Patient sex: M
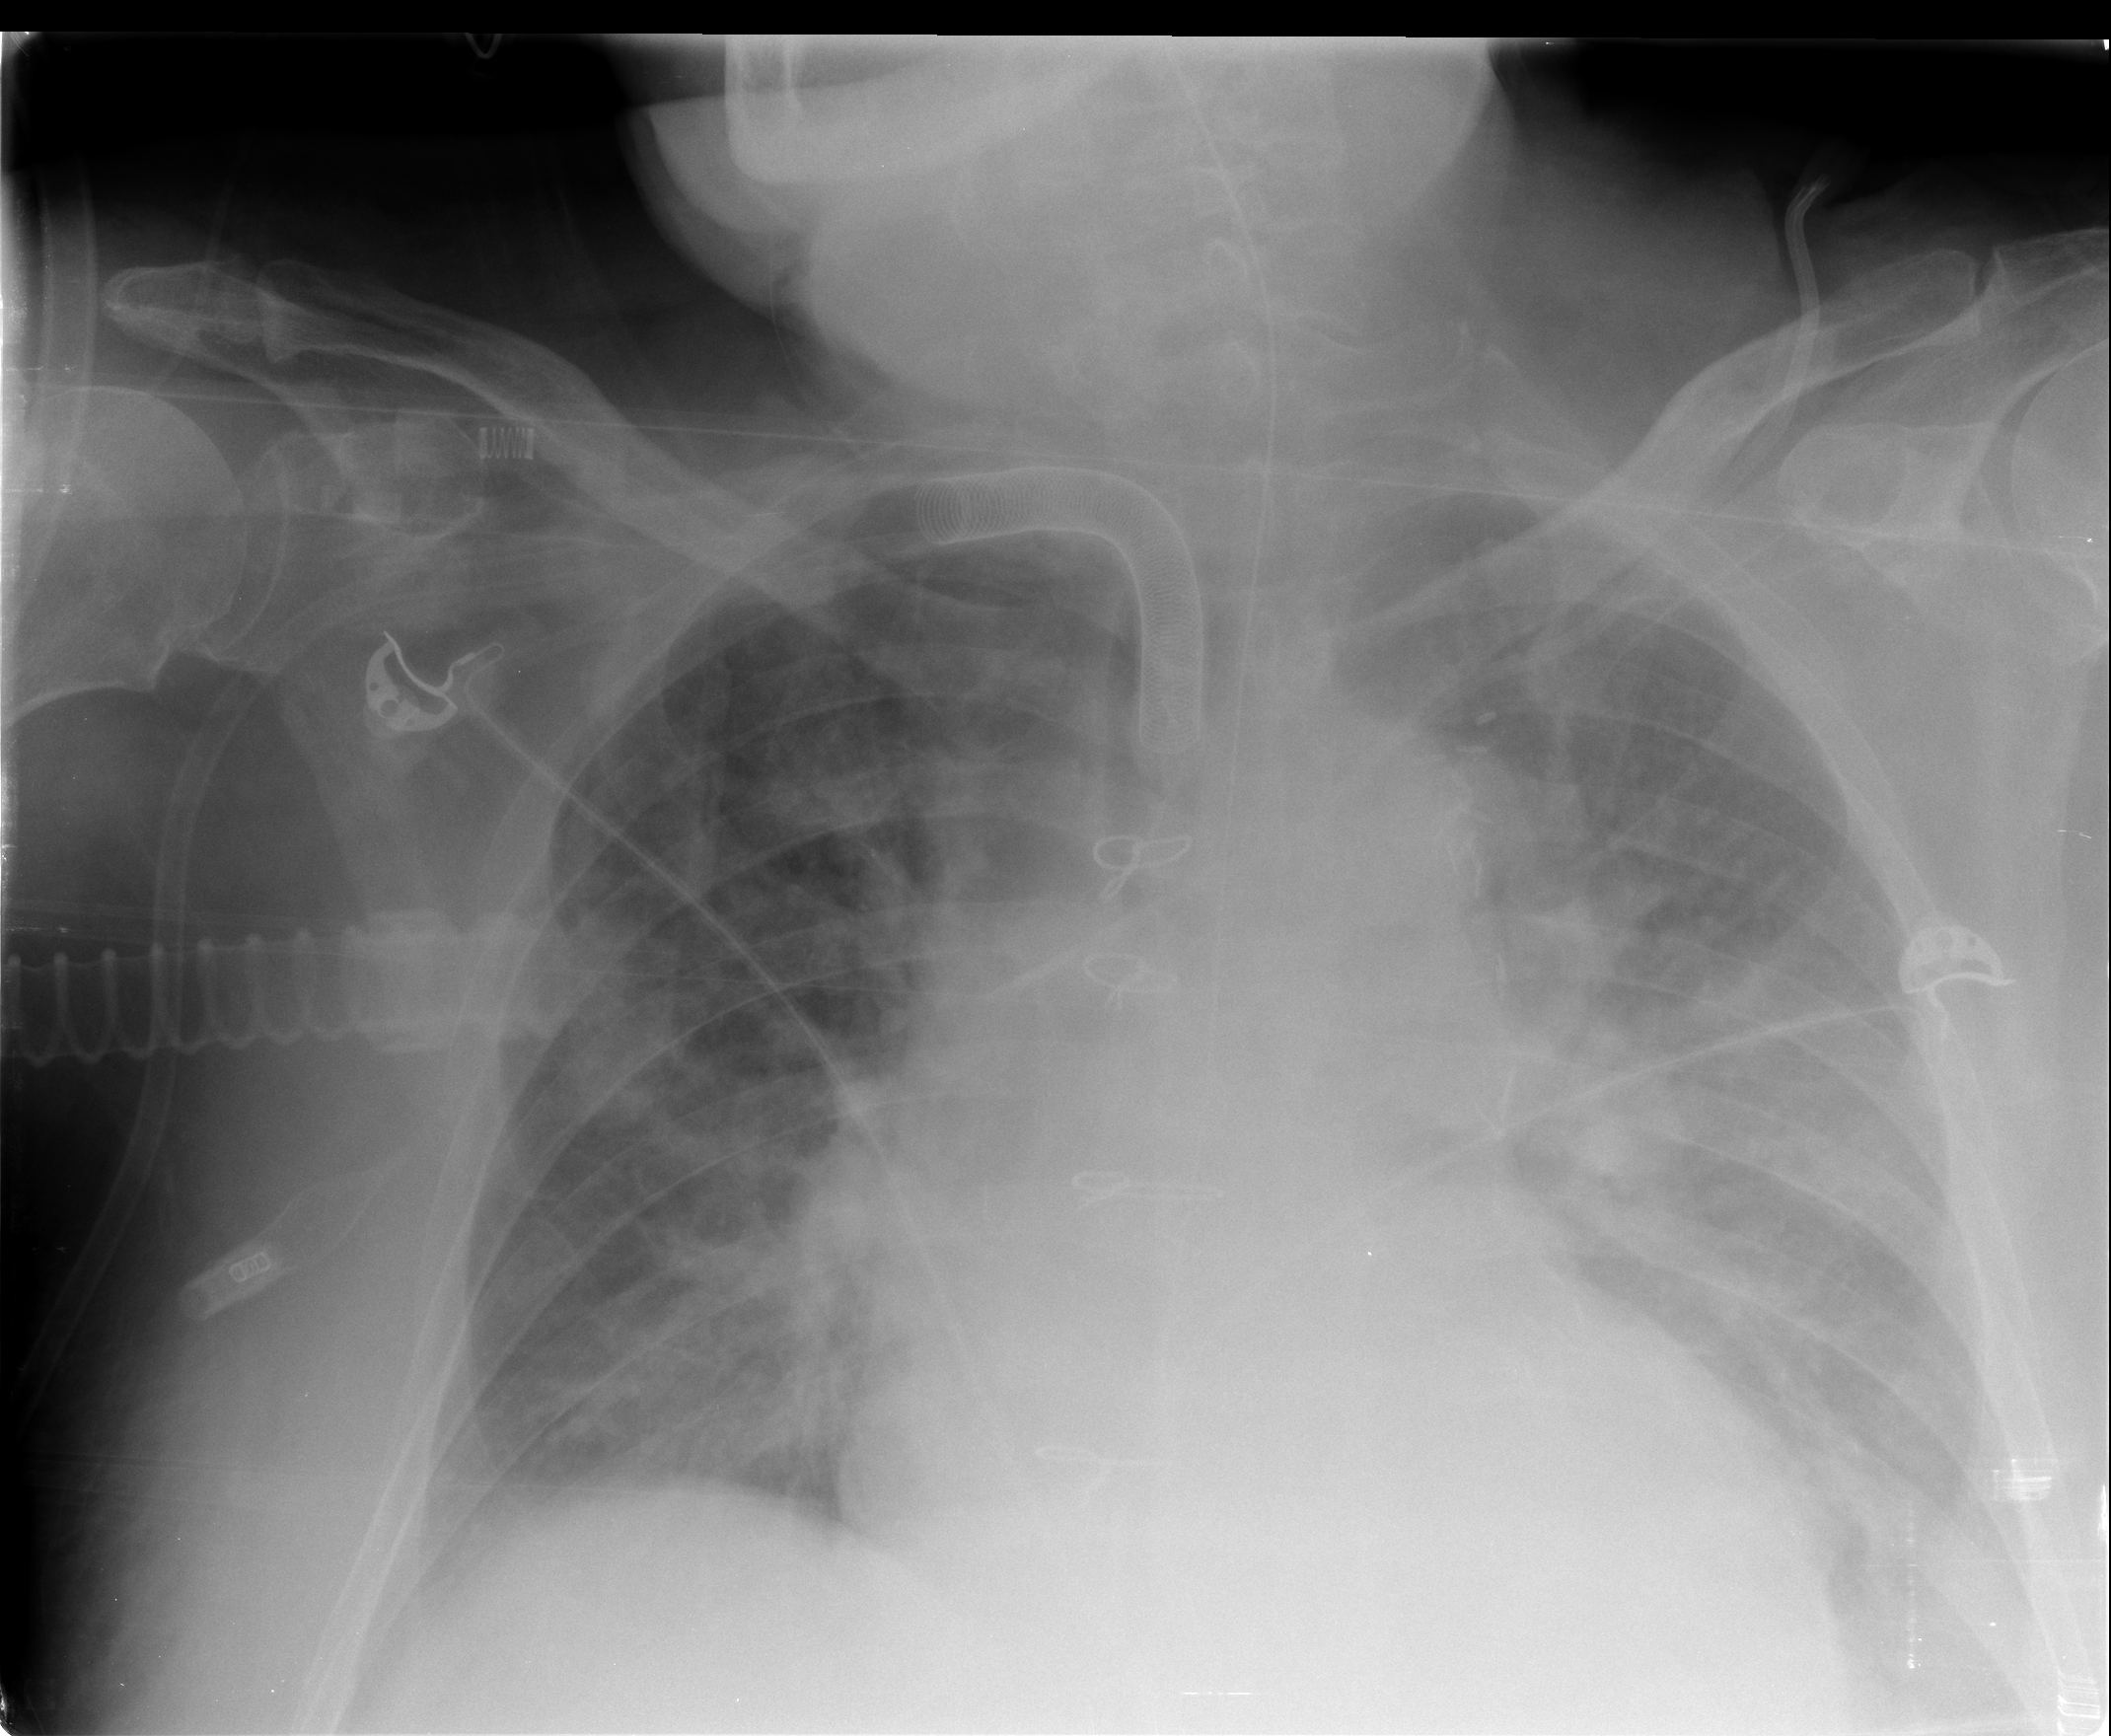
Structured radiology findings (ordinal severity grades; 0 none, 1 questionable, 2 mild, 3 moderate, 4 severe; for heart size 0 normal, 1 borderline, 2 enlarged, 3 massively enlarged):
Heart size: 2
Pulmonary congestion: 3
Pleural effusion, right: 0
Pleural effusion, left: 2
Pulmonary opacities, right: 2
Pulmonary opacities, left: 2
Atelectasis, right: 0
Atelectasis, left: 2